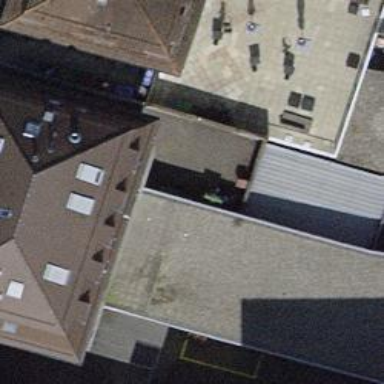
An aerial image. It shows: Outdoor seating area for leisure.